Field crop: maize
Growth stage: 2
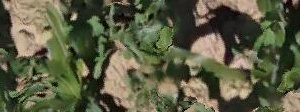
Species: maize